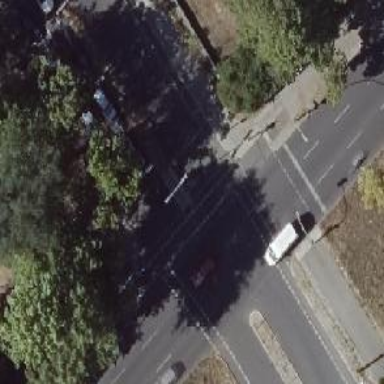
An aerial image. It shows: Crossing with traffic signals.